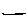
Label: line